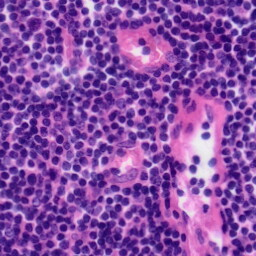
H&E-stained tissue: Tonsil